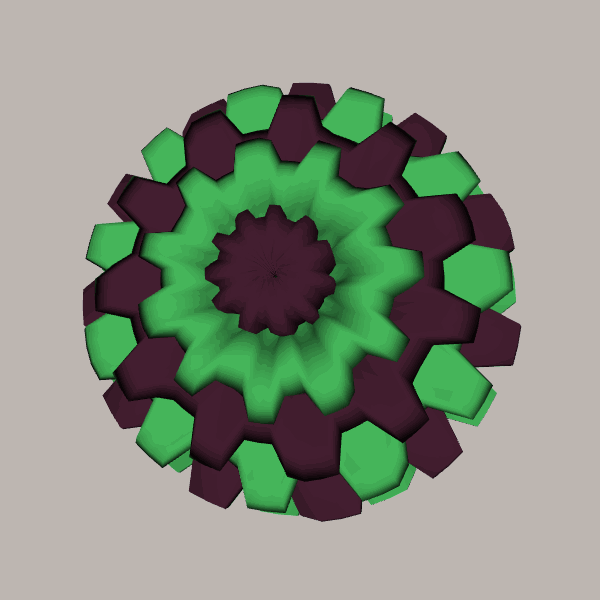
Background: light